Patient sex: F
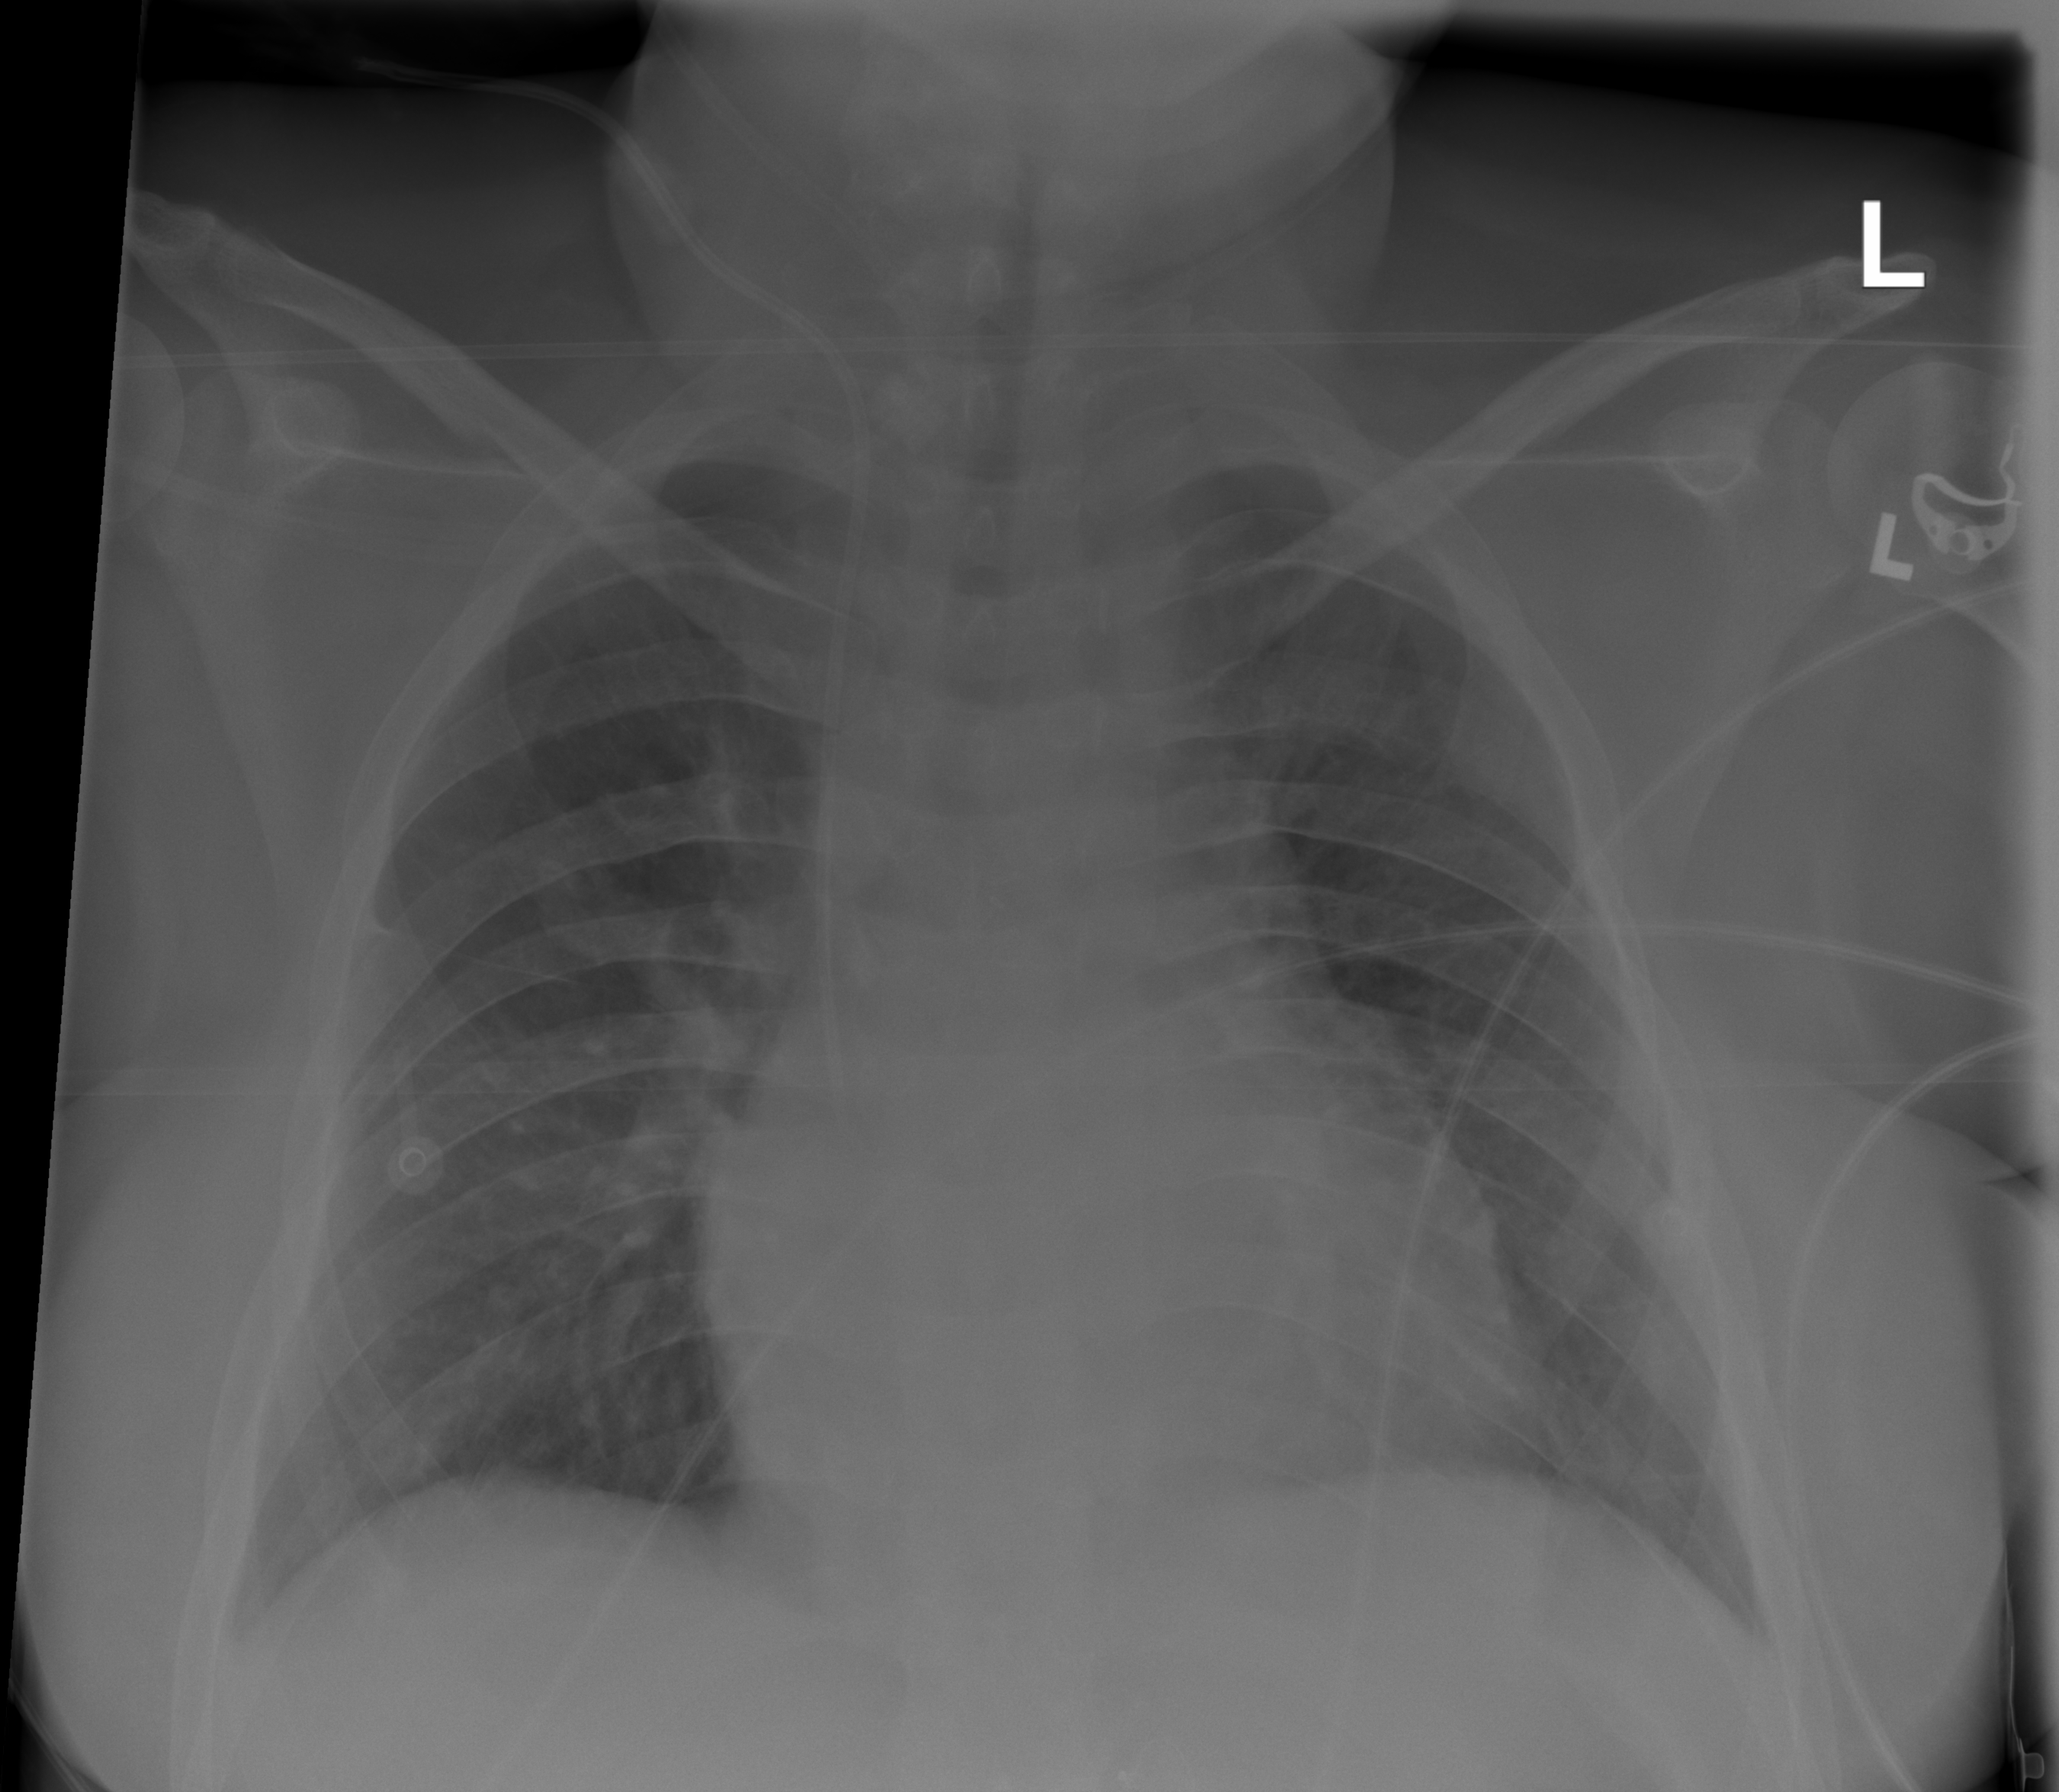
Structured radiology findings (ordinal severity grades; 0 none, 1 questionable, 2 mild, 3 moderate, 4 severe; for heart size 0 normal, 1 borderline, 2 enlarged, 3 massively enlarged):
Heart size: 2
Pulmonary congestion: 2
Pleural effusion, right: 0
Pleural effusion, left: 0
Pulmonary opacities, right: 0
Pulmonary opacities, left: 0
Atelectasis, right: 0
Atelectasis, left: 0